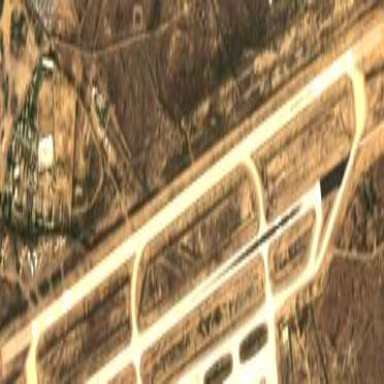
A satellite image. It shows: Asphalt runway at the airport.